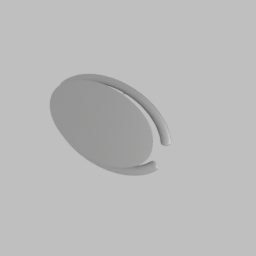
Label: furniture